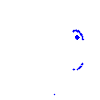
Particle: electron